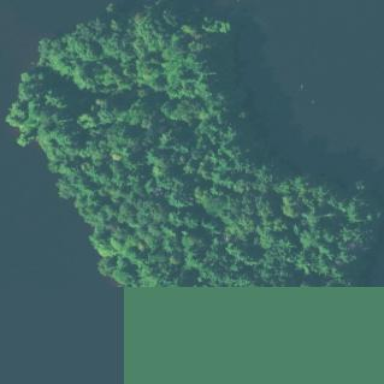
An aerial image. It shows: Islet.